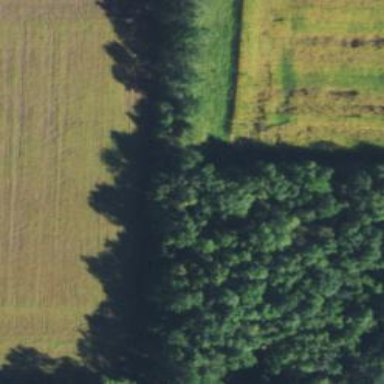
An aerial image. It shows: Row of trees in natural setting.